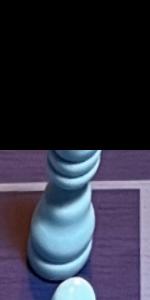
Label: Bishop_White